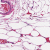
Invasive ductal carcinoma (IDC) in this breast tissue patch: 0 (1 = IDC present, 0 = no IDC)